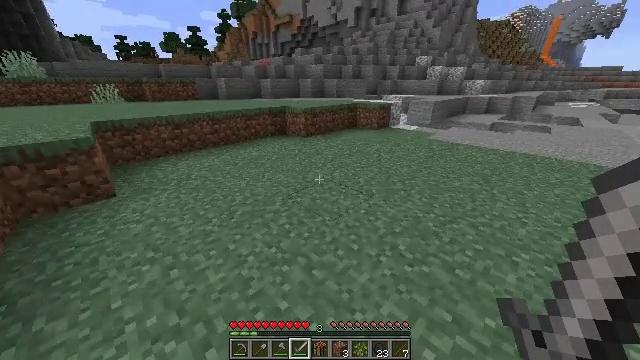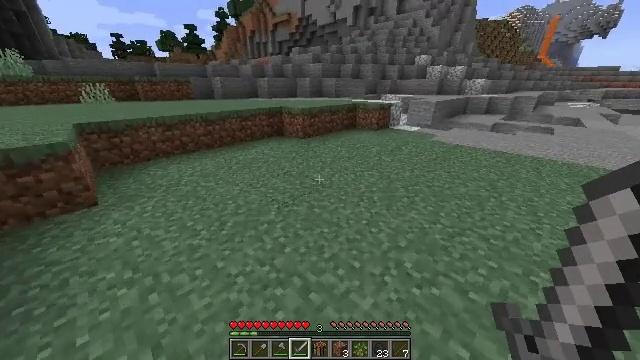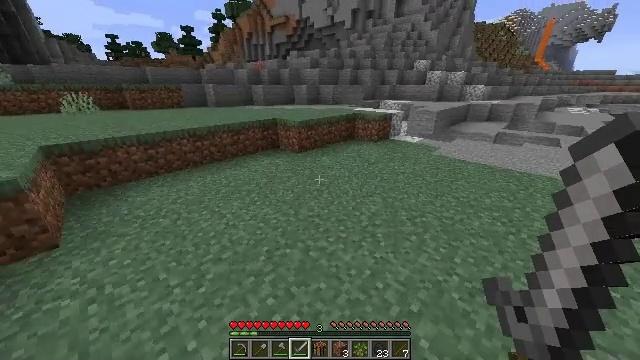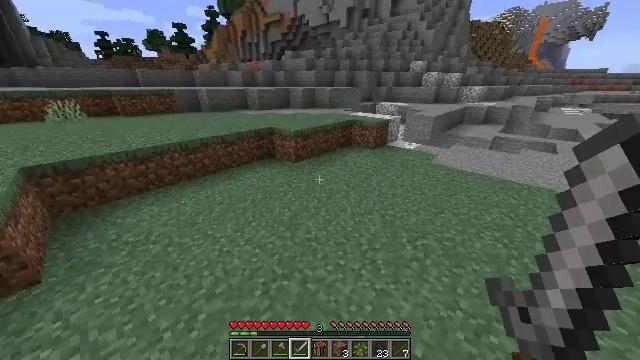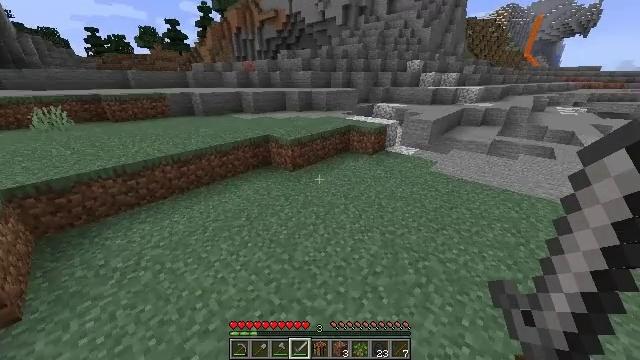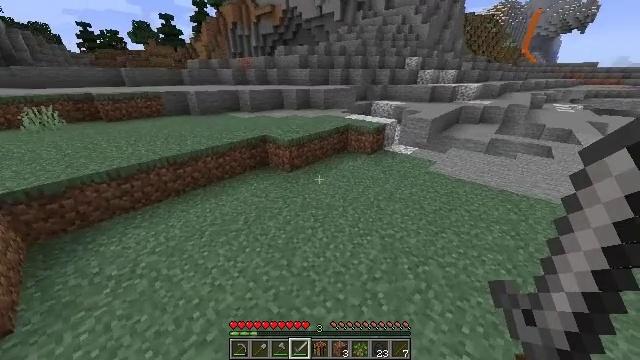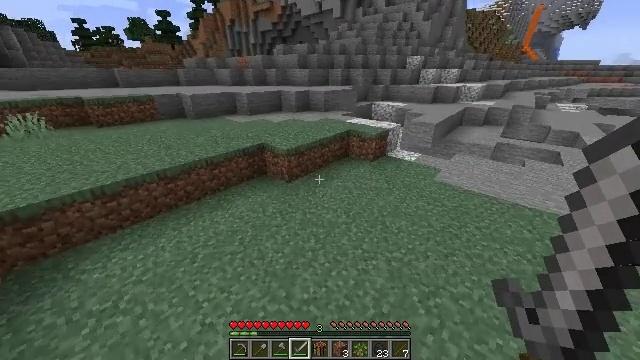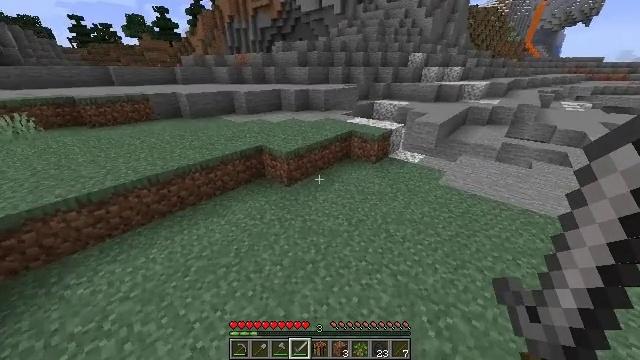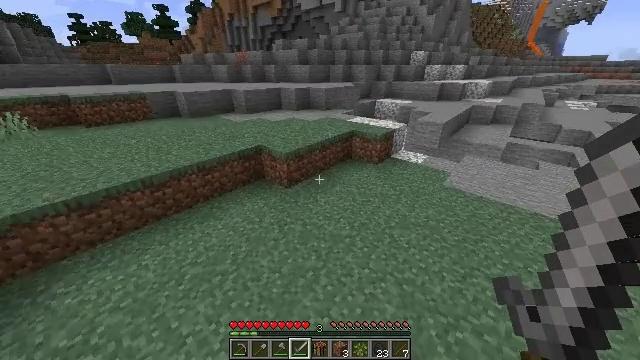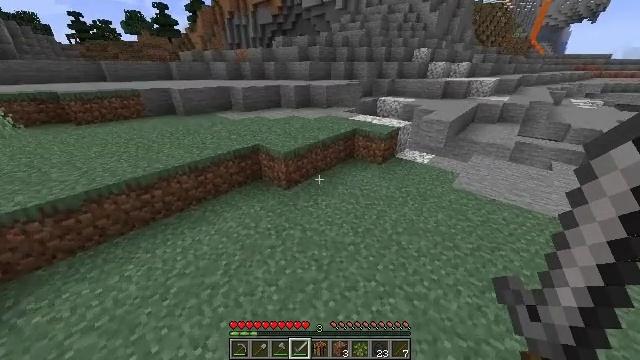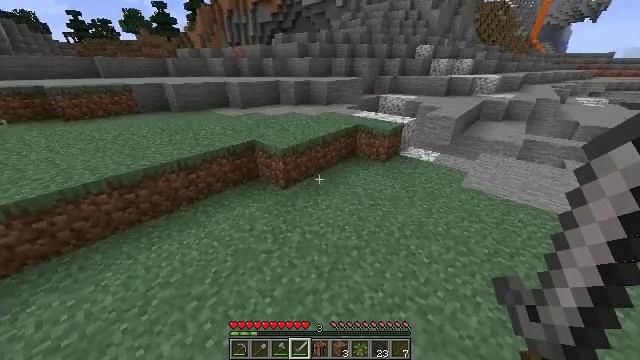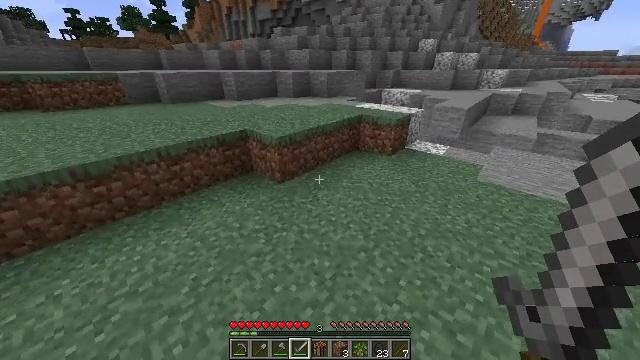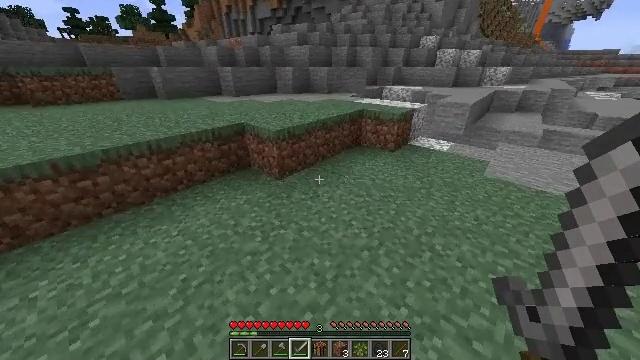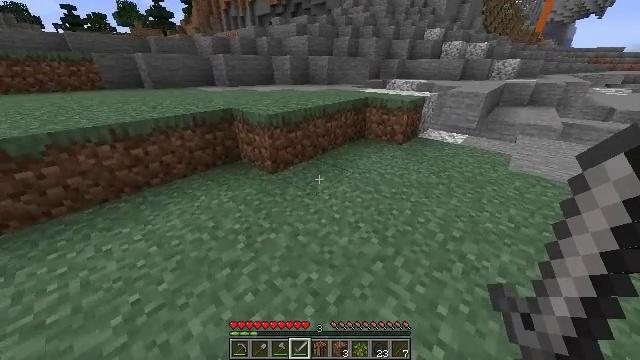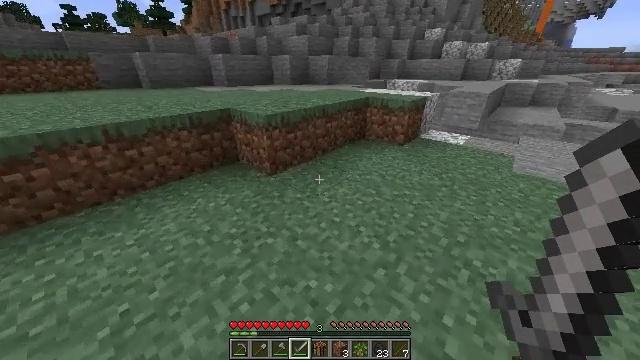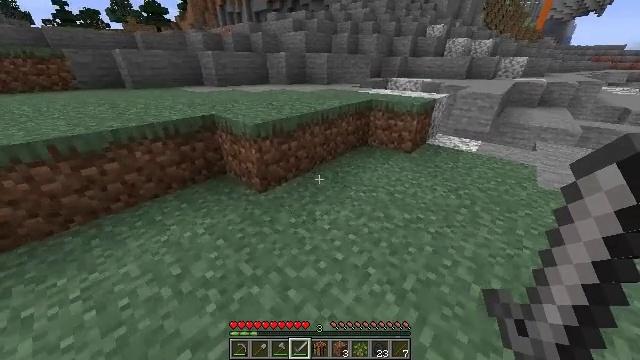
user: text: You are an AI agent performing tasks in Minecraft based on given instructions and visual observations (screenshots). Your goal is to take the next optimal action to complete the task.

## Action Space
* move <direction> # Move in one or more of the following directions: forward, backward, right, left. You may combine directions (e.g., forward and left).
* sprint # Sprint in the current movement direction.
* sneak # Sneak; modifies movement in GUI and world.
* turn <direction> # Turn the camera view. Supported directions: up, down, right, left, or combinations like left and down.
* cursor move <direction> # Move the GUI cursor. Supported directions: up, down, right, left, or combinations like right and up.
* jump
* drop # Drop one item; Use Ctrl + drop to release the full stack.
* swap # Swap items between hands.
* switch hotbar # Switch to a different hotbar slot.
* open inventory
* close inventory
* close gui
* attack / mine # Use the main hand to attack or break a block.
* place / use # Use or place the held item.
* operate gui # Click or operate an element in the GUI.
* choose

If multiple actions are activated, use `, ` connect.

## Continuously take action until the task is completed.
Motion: motion action
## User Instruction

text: Collect spruce leaves for landscaping.
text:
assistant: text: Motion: move forward, sprint
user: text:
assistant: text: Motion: move forward, sprint, jump
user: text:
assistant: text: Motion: move forward, sprint, turn right, jump
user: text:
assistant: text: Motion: move forward, sprint, jump
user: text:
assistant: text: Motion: move forward, sprint, jump
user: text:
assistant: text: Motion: move forward, sprint
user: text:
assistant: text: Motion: move forward, sprint
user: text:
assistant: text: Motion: move forward, sprint
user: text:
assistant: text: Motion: move forward, sprint
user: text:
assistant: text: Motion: move forward, sprint
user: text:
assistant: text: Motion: move forward, sprint
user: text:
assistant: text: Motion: move forward, sprint
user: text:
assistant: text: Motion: move forward, sprint
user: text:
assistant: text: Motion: move forward, sprint
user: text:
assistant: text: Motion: move forward, sprint
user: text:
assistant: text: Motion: move forward, sprint
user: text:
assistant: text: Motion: move forward, sprint, turn right and down
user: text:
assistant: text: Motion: move forward, sprint, turn right and down
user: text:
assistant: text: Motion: move forward, sprint, turn right and down
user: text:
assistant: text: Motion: move forward, sprint, turn down
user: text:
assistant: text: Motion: move forward, sprint, turn right and down
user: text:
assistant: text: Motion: move forward, sprint, turn right and down
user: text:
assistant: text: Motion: move forward, sprint, turn right and down, jump
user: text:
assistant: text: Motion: move forward, sprint, turn right and down, jump
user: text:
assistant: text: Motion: move forward, sprint, turn right and down, jump
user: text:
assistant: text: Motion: move forward, sprint, turn right and down, jump
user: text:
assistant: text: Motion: move forward, sprint, turn right and down, jump
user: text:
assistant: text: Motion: move forward, sprint, turn right, jump
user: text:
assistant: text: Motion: move forward, sprint
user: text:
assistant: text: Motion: move forward, sprint